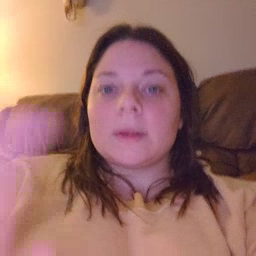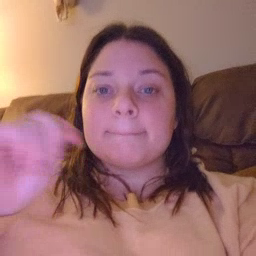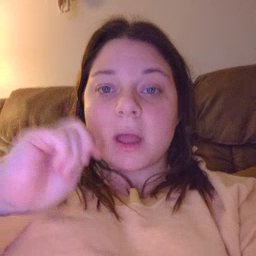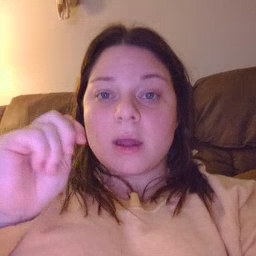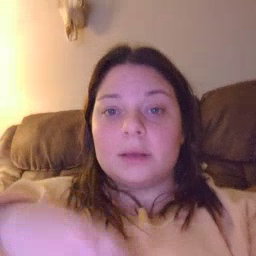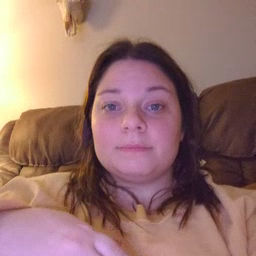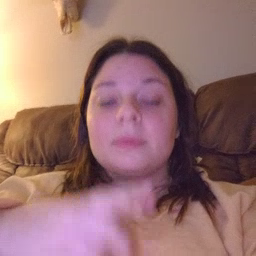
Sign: potty